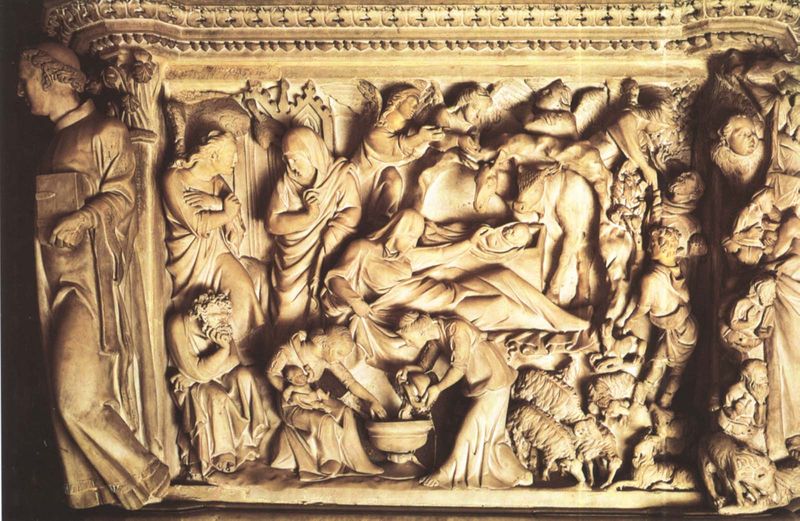
Titel: Kanzel
Künstler: Giovanni Pisano
Standort: Pistoia, S. Andrea (EU - I - Toskana)
Schlagwörter: marmor, engel, skulptur, relief, kuh, jesus, maria, josef, geburt, krippe, weihnachten, waschung, altarretabel, jesu geburt, bildpersonal, sichelfalten, gravlegung, gevurt